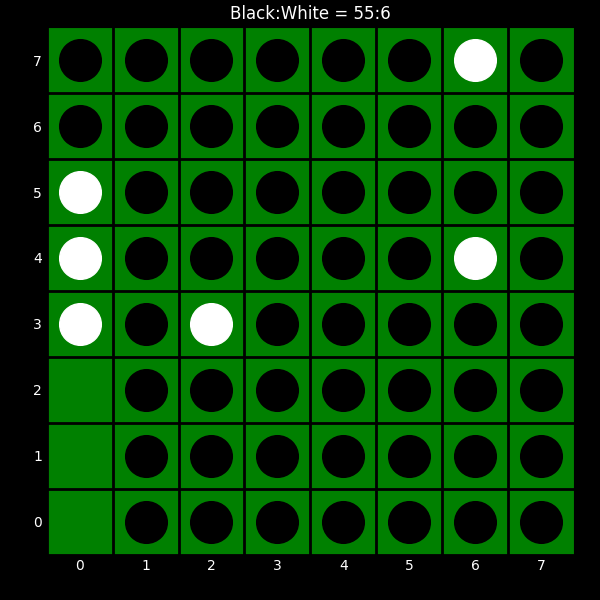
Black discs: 55
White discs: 6